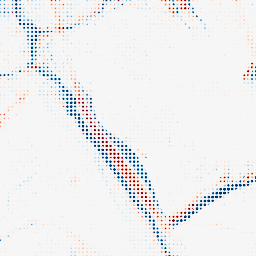
Category: morphological
Decomposition family: morphological_ellipse
Decomposition parameters: operation: average
width: 10
height: 20
Upsampling method: sinc_blackman
Upsampling parameters: scale: 8
kernel_size: 4
Upsampling scale: 8